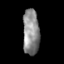
Tissue: skin
Cell type: Epithelial cells
Senescence score: 0.2638
Nuclear area (px): 733
Mean DAPI intensity: 140.634